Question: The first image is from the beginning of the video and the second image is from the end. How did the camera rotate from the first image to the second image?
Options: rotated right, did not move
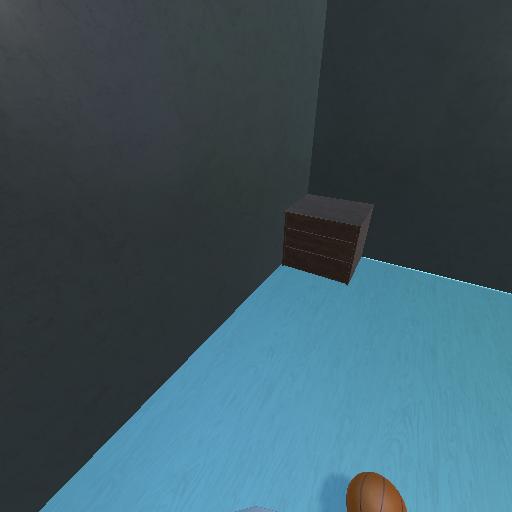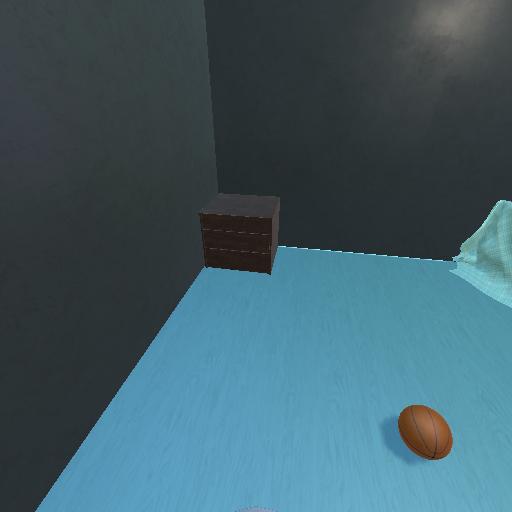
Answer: rotated right